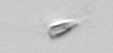
Label: Calciopappus